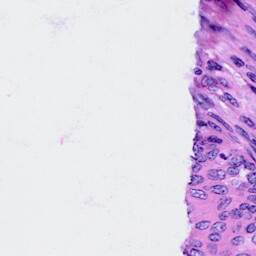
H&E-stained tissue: Cervix